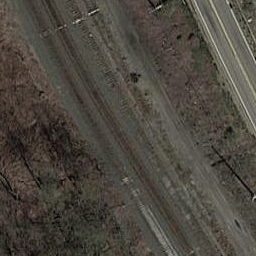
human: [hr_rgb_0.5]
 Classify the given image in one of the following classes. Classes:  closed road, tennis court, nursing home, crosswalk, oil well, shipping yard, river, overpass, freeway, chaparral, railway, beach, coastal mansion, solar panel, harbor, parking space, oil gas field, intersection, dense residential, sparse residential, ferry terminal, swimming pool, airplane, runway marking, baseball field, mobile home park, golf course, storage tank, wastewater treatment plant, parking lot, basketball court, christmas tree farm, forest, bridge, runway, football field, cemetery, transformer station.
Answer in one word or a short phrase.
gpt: railway